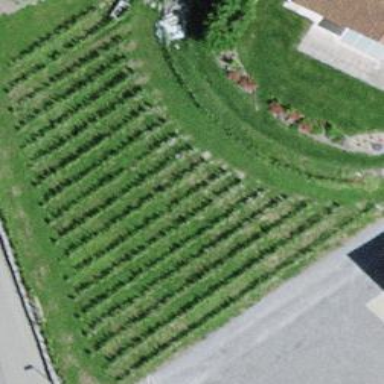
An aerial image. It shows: Vineyard with grape crops.